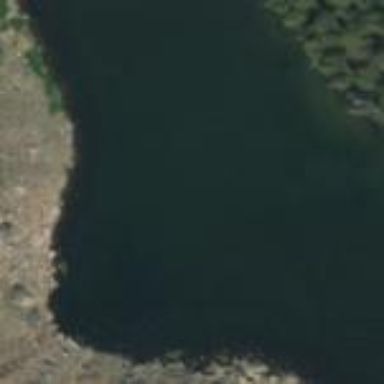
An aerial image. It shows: Serene lake.